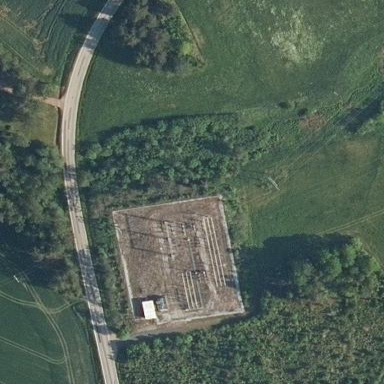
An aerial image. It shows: Distribution power substation secured by fence.